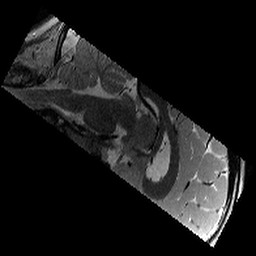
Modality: T2w
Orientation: sagittal
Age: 11
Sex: male
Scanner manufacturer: siemens
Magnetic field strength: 3 T
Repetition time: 9.23 s
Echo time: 0.067 s